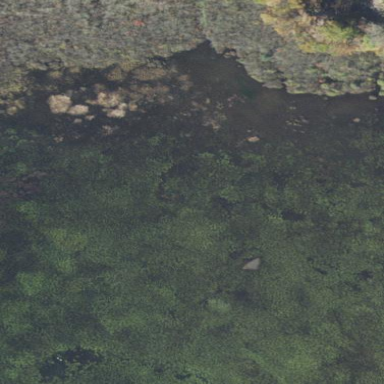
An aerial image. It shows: Marsh wetland.